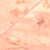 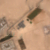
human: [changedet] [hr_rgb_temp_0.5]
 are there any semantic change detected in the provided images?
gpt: Some houses and buildings appeared nearby the road.